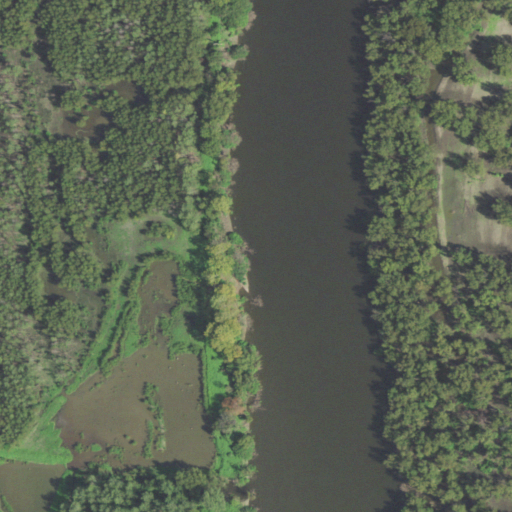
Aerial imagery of levee in Louisiana named Hagaman Revetment containing woody wetlands, open water, and herbaceous wetlands